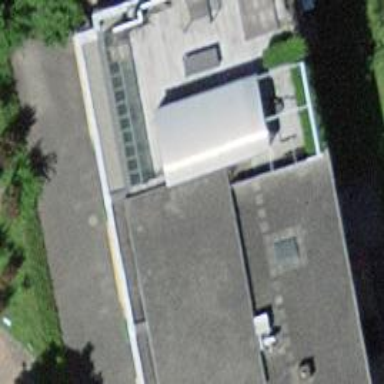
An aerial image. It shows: Building with flat roof.